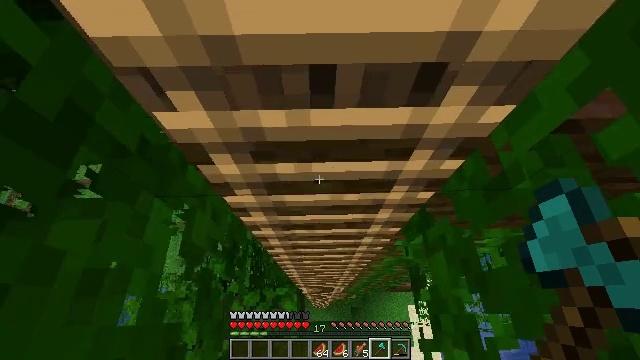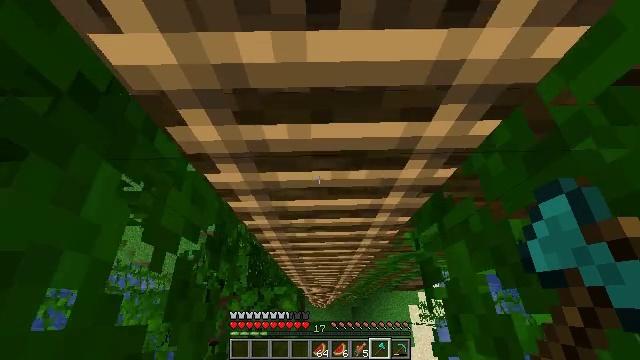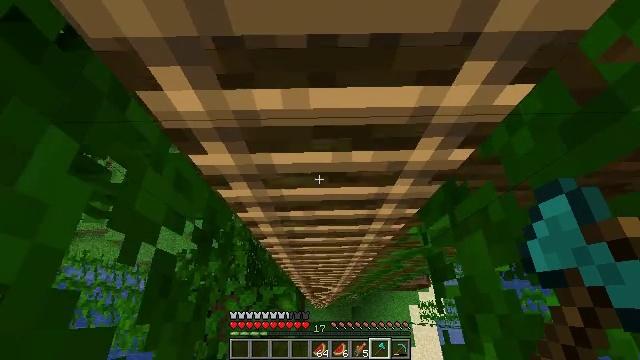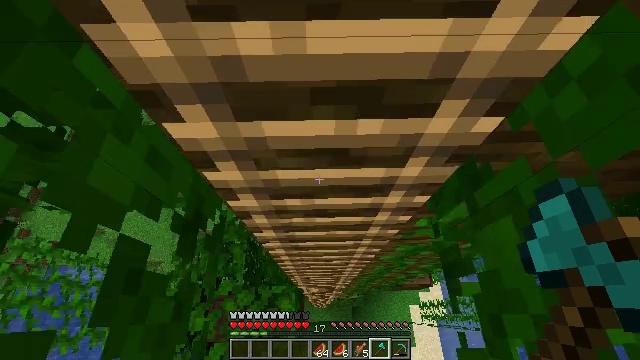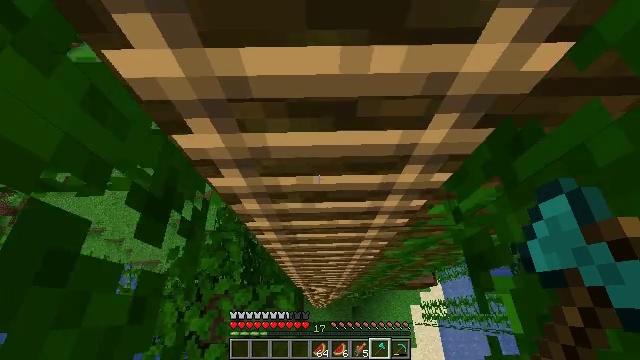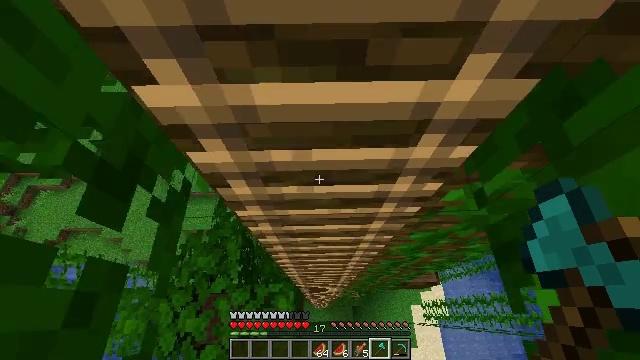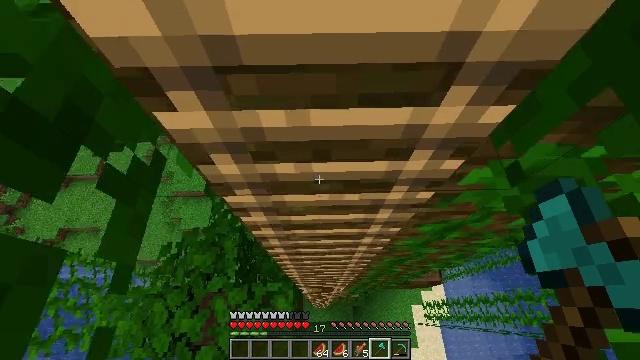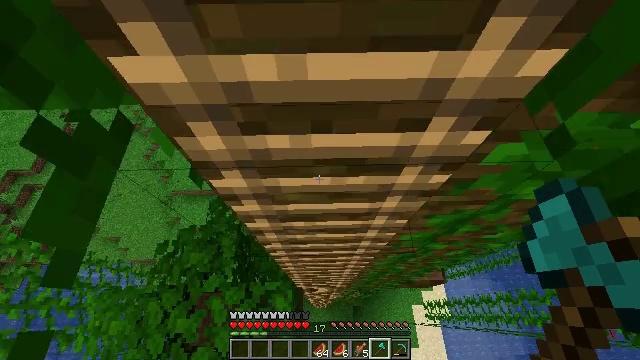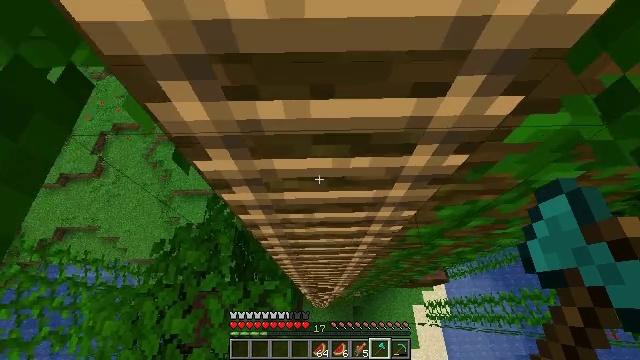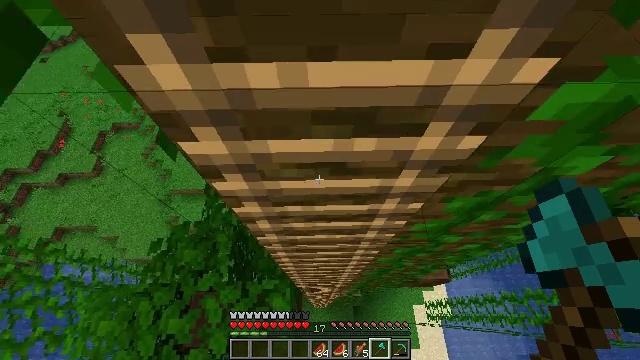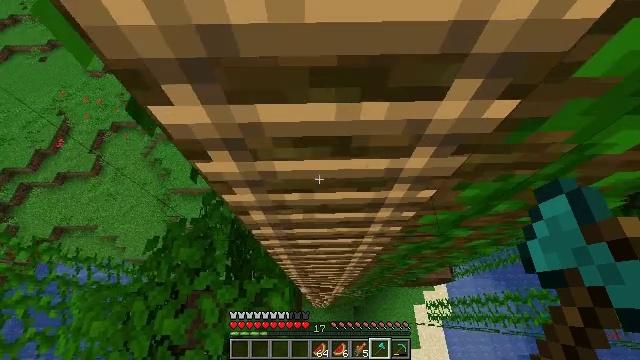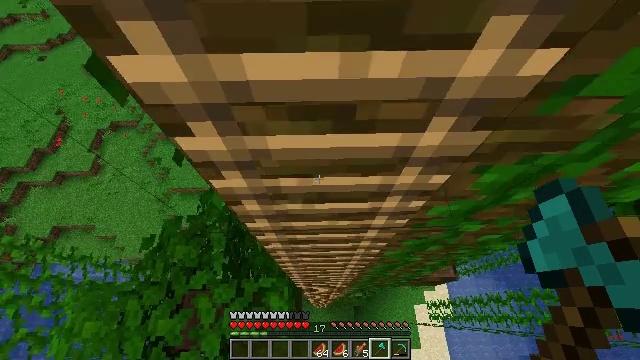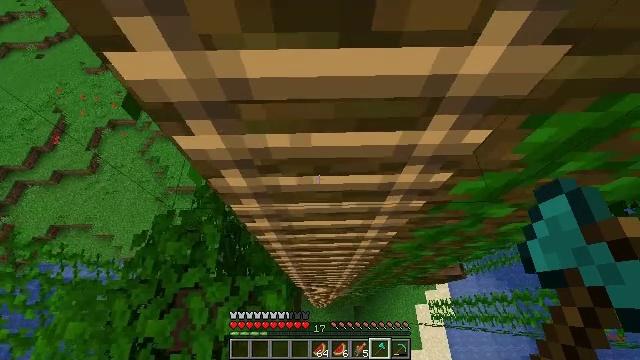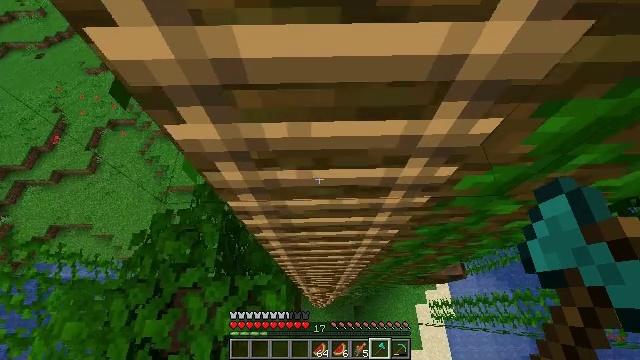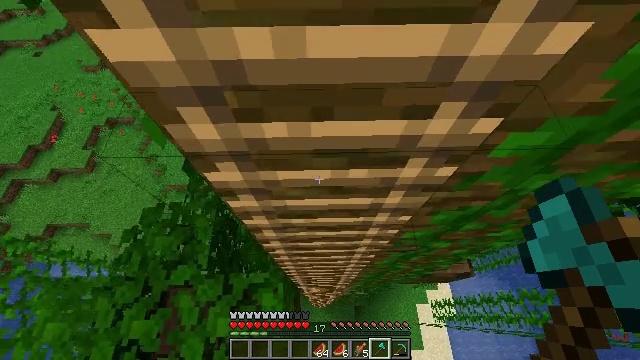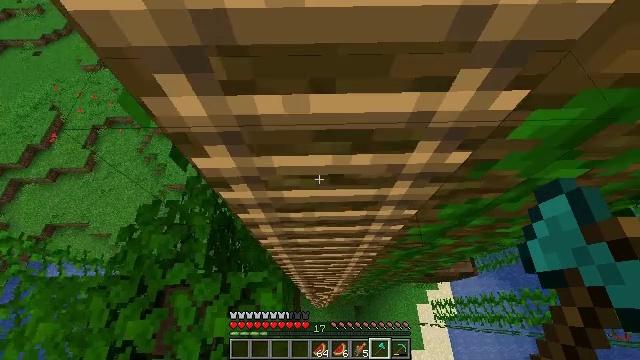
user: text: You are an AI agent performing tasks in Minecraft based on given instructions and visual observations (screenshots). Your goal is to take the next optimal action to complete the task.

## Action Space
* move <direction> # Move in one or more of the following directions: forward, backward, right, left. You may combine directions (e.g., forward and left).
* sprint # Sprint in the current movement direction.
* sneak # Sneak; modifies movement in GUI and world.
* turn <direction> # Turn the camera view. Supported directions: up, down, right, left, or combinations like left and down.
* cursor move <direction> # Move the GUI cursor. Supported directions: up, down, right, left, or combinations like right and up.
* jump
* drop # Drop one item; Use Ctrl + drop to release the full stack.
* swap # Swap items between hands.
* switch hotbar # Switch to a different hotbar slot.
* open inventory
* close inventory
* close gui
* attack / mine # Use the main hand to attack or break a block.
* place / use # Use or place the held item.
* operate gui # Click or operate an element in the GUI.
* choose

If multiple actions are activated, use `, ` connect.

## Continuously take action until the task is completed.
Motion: motion action
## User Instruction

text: Mine the jungle leaves to get saplings or sticks.
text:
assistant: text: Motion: no_op
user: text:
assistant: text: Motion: no_op
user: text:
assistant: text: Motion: no_op
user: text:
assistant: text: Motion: no_op
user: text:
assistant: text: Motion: no_op
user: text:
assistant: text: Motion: no_op
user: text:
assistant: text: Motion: no_op
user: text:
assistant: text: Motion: no_op
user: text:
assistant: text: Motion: no_op
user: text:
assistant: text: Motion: no_op
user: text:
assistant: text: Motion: no_op
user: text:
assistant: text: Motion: no_op
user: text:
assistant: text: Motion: no_op
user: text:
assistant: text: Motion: no_op
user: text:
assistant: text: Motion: no_op
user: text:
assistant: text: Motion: no_op
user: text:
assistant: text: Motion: no_op
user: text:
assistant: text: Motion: no_op
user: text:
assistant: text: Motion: no_op
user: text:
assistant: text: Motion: no_op
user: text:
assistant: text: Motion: no_op
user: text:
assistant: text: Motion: no_op
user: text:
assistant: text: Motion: no_op
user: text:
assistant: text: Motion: no_op
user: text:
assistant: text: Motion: no_op
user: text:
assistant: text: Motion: no_op
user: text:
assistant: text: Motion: no_op
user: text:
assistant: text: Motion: no_op
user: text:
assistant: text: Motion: no_op
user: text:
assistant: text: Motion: no_op